Question: I've been trying to fix this issue for a good hour, and I can't seem to fix this. I'm using 'node-fetch' for my requests (which is just a replica of the Fetch API for browsers, but cloned for Node). I've got the following code:
'''
fetch("https://accounts.spotify.com/api/token", {
body: 'grant_type=authorization_code&code=${req.query.code}&redirect_uri=${encodeURIComponent("http://localhost:3000/callback")}',
headers: {
Authorization: 'Basic ${btoa(my_client_id)}:${btoa(my_client_secret)}',
"Content-Type": "application/x-www-form-urlencoded"
},
method: "POST"
})
'''
This is supposed to take the code from the callback, and send it to Spotify for a refresh token.
Expected behaviour:
Returned should be the following:

Actual behaviour:
400 Bad Request (consistently)
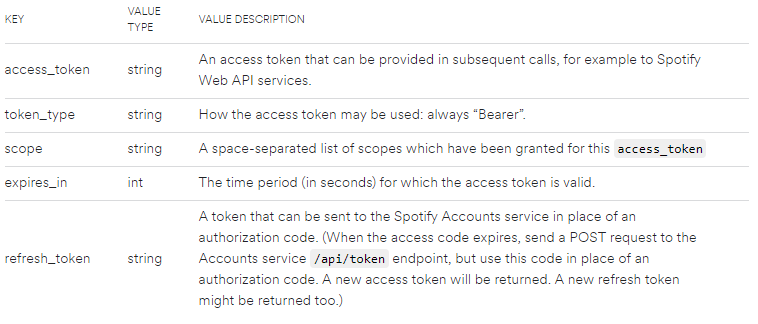
Answer: This works. It looks like you are encoding the credentials incorrectly.
Its 'base64({id}:{secret})' not 'base64({id}):base64({secret})'.
I used 'request-promise' purely for convenience, so if you fix the 'Authorization' header in your fetch, it should work.
'''
const rp = require('request-promise');
const clientId = 'xxx';
const clientSecret = 'xxx';
async function auth() {
const credentialsBuffer = Buffer.from('${clientId}:${clientSecret}');
const options = {
method: 'POST',
uri: 'https://accounts.spotify.com/api/token',
form: {
grant_type: 'client_credentials'
},
headers: {
Authorization: 'Basic ${credentialsBuffer.toString('base64')}'
},
};
const resp = await rp(options);
console.log(resp);
}
(async () => {
await auth();
})()
'''